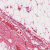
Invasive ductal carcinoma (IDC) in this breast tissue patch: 0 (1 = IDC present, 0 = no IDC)